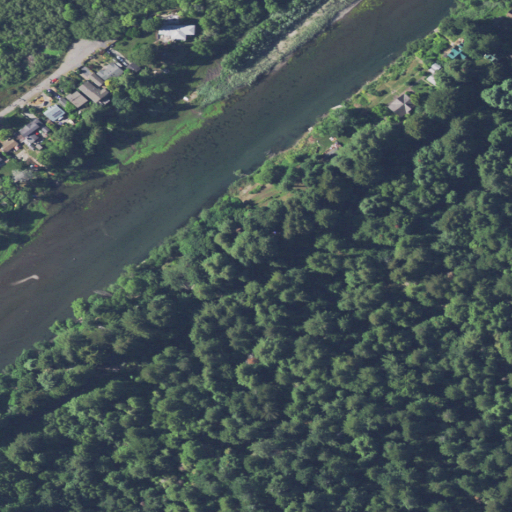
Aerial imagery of valley in California named Sheridan Gulch containing evergreen forest, open water, open development, woody wetlands, mixed forest, herbaceous wetlands, low intensity development, medium intensity development, and grassland